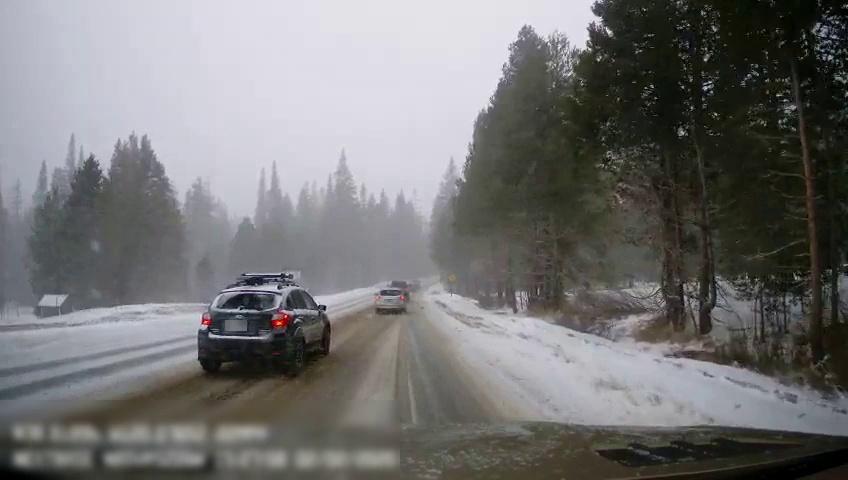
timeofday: Day
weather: Snowy
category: Drivable Space
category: Vehicles | Truck
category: Vehicles | Car
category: Vehicles | SUV